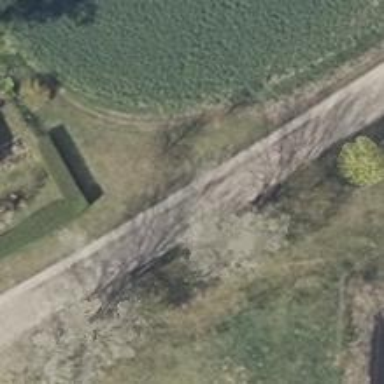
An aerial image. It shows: Deciduous broadleaved tree.